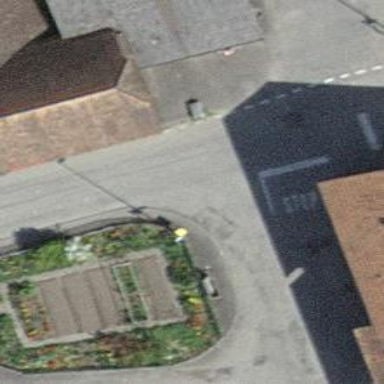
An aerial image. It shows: Post box is visible.